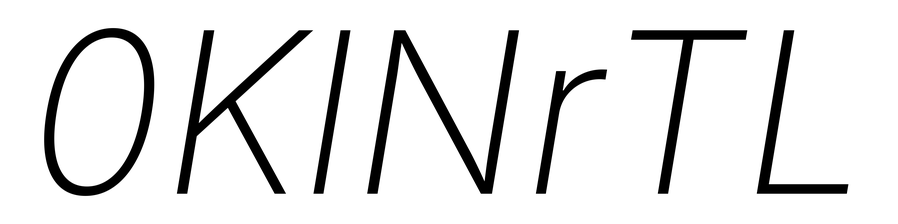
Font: Inter-Italic_ExtraLight_Italic